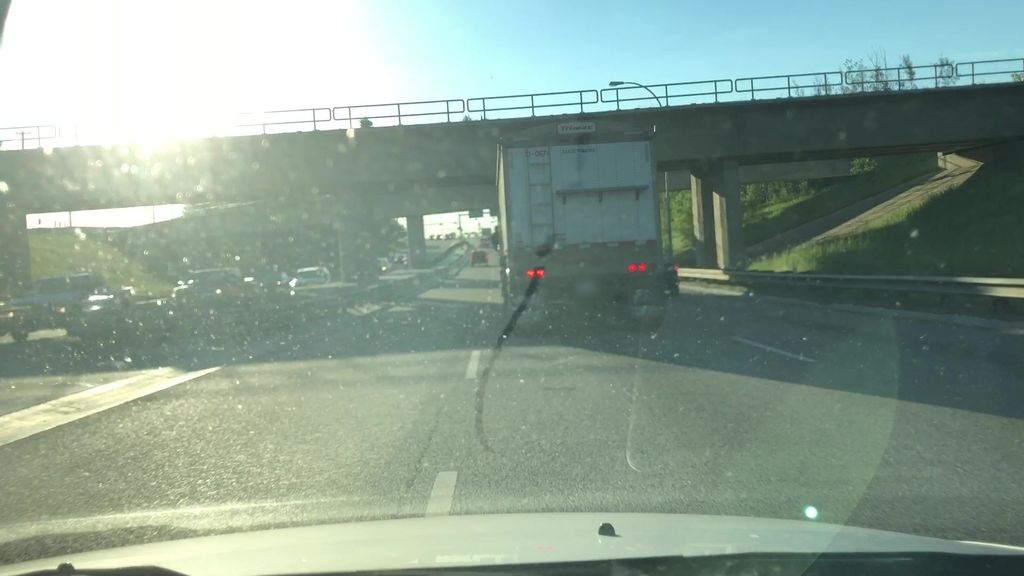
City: edmonton